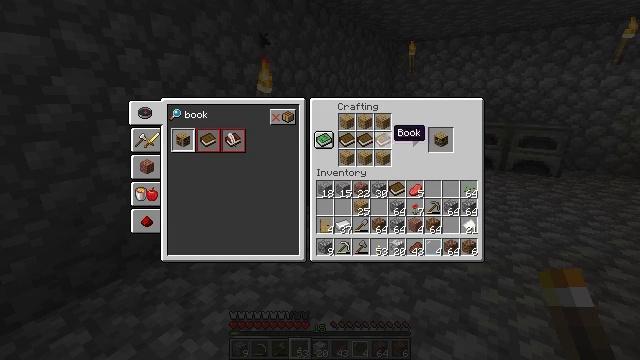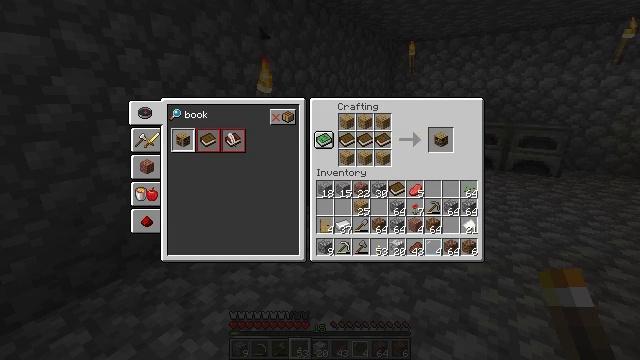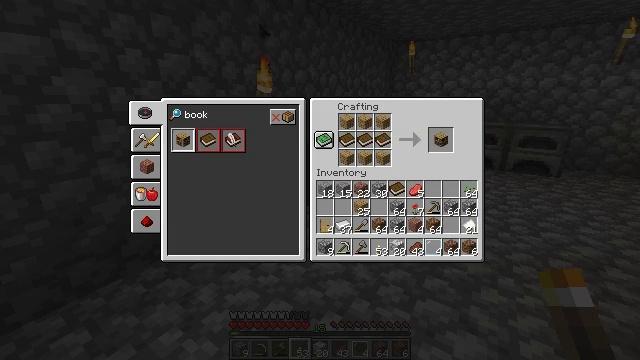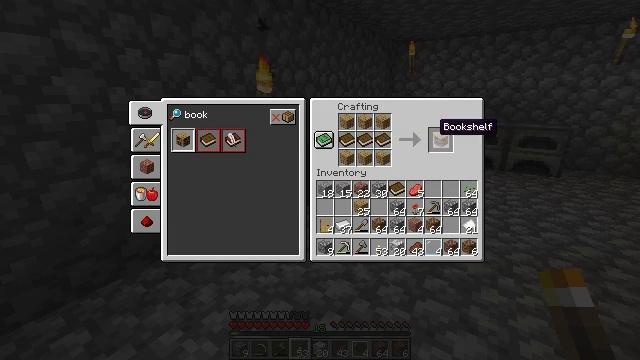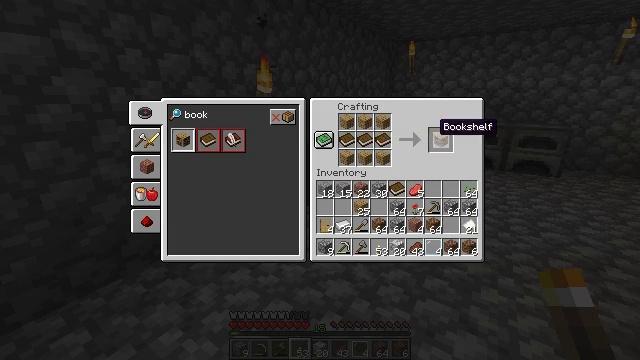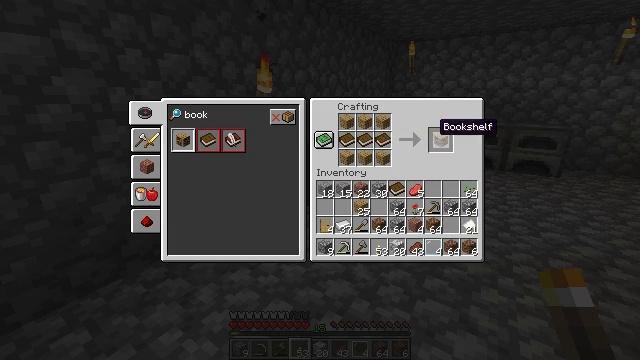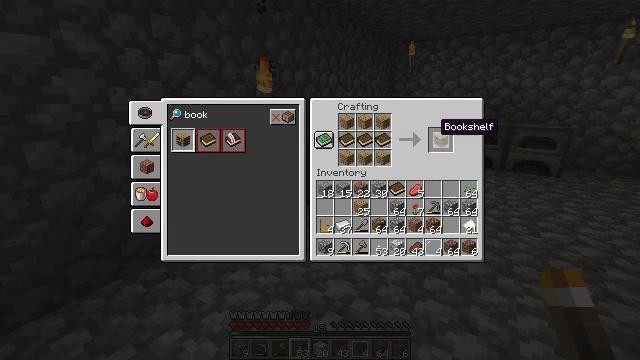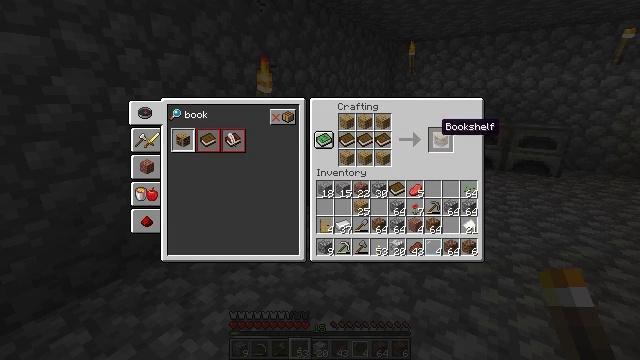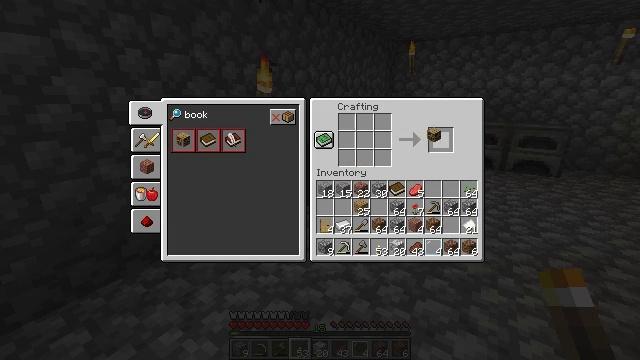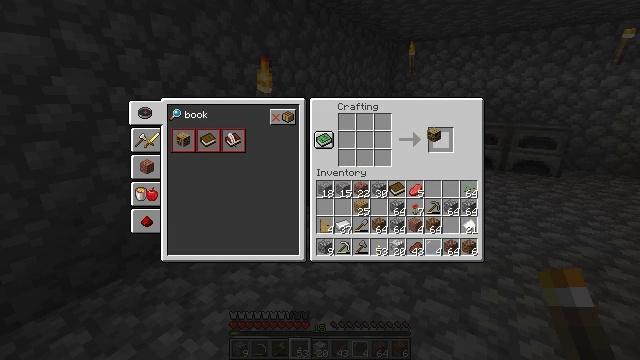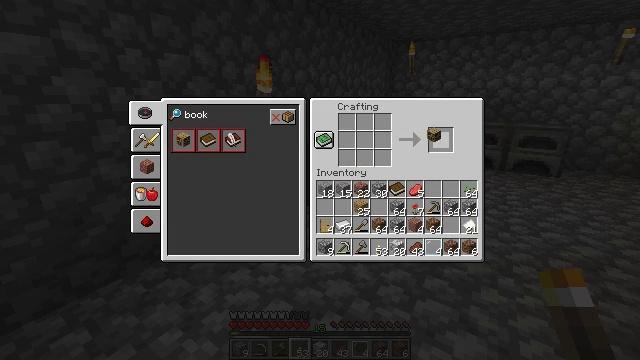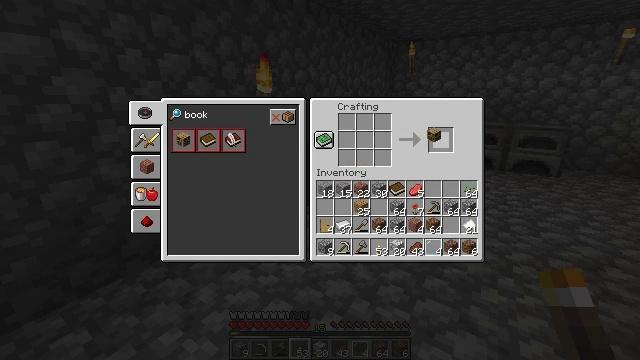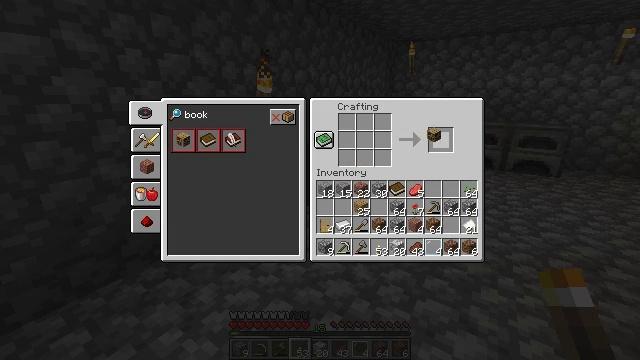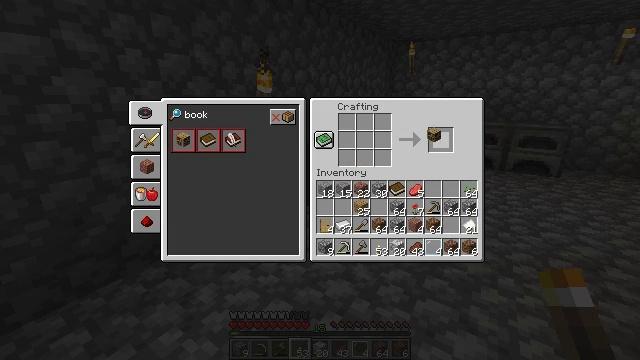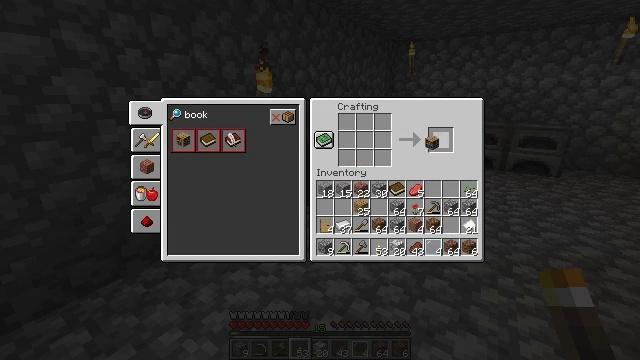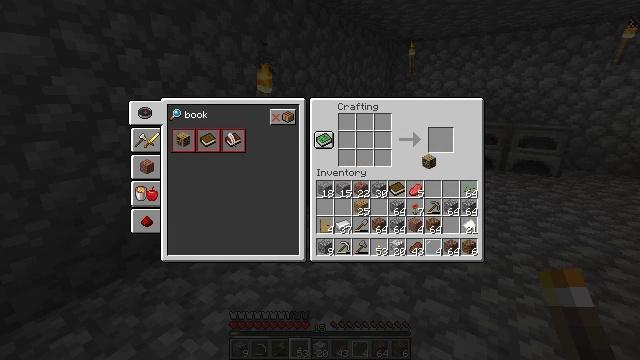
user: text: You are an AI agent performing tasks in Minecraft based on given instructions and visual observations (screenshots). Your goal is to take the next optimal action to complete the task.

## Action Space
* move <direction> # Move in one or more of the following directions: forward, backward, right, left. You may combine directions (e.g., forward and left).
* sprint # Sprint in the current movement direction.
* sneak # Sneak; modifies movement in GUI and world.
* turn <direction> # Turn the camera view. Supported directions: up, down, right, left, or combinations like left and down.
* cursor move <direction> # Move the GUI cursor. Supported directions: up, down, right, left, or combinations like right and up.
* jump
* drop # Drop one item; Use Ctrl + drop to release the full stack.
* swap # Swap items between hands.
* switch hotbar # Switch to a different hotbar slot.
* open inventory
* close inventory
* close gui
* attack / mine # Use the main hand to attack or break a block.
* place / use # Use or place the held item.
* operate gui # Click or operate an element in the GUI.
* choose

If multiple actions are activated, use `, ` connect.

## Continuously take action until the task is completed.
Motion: motion action
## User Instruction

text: Use the crafting table to make a bookshelf.
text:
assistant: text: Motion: cursor move right
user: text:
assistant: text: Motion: no_op
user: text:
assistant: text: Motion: no_op
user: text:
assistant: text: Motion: no_op
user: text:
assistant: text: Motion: no_op
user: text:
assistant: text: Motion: no_op
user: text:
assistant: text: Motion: no_op
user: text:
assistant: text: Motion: operate gui
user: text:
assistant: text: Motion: operate gui
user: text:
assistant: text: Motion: no_op
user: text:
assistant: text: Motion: no_op
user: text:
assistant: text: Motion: no_op
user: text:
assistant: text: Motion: no_op
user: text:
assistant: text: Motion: cursor move down
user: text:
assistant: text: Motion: cursor move down
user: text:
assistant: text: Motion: cursor move down
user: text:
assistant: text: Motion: no_op
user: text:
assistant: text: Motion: no_op
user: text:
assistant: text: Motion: no_op
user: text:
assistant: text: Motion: no_op
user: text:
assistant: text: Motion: no_op
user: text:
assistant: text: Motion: no_op
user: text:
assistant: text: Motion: no_op
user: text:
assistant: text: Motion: no_op
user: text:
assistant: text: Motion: no_op
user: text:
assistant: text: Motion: cursor move up
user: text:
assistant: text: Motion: cursor move up
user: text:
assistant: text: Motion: no_op
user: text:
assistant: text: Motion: no_op
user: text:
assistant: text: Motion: no_op